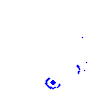
Particle: electron